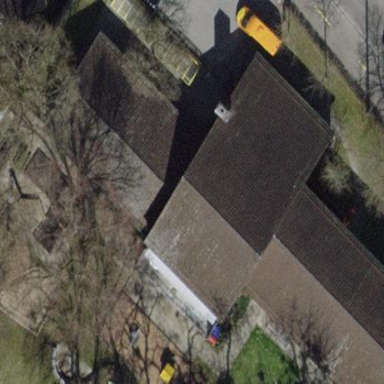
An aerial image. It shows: Kindergarten building with tile roof.